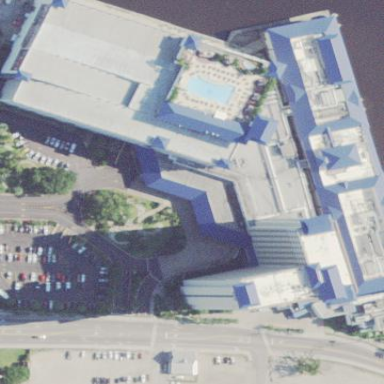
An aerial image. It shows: View of roof of building.